Question: I'm working on my first node project, I basically followed <URL> to get me started. I've managed to build a simple app and now I'm trying to configure socket.io.
The socket.io initialization code and event handlers are not hard to understand, what is really confusing me is how should I organize that code between the 'bin/www' and the 'app.js' files. Both files were generated automatically by express. 'bin/www' depends on the 'app.js' module, the first initiates the 'server' variable which is needed to start up the socket module, so that means I should put all the 'socket.io' code in the 'bin/www' file?
I don't think I should be touching that file though, I would be more comfortable putting that code into 'app.js' or even inside a dedicated file. I think I need to pass the 'server' object reference between modules, but I'm not sure how to do that.
This is the content of the 'bin/www' file:
'''
#!/usr/bin/env node
/**
* Module dependencies.
*/
var app = require('../app');
var debug = require('debug')('oculus:server');
var http = require('http');
/**
* Get port from environment and store in Express.
*/
var port = normalizePort(process.env.PORT || '3000');
app.set('port', port);
/**
* Create HTTP server.
*/
var server = http.createServer(app);
/**
* Listen on provided port, on all network interfaces.
*/
server.listen(port);
server.on('error', onError);
server.on('listening', onListening);
/**
* Normalize a port into a number, string, or false.
*/
function normalizePort(val) {
var port = parseInt(val, 10);
if (isNaN(port)) {
// named pipe
return val;
}
if (port >= 0) {
// port number
return port;
}
return false;
}
/**
* Event listener for HTTP server "error" event.
*/
function onError(error) {
if (error.syscall !== 'listen') {
throw error;
}
var bind = typeof port === 'string' ? 'Pipe ' + port : 'Port ' + port
// handle specific listen errors with friendly messages
switch (error.code) {
case 'EACCES':
console.error(bind + ' requires elevated privileges');
process.exit(1);
break;
case 'EADDRINUSE':
console.error(bind + ' is already in use');
process.exit(1);
break;
default:
throw error;
}
}
/**
* Event listener for HTTP server "listening" event.
*/
function onListening() {
var addr = server.address();
var bind = typeof addr === 'string' ? 'pipe ' + addr : 'port ' + addr.port;
debug('Listening on ' + bind);
}
'''
And this the content of the 'app.js' file:
'''
var express = require('express');
var path = require('path');
var favicon = require('serve-favicon');
var logger = require('morgan');
var cookieParser = require('cookie-parser');
var bodyParser = require('body-parser');
var mongoose = require('mongoose');
// Mongoose
require('./models/Aplicacoes');
mongoose.connect('mongodb://localhost/oculus');
var routes = require('./routes/index');
var users = require('./routes/users');
var app = express();
// view engine setup
app.set('views', path.join(__dirname, 'views'));
app.set('view engine', 'ejs');
// uncomment after placing your favicon in /public
//app.use(favicon(__dirname + '/public/favicon.ico'));
app.use(logger('dev'));
app.use(bodyParser.json());
app.use(bodyParser.urlencoded({
extended: false
}));
app.use(cookieParser());
app.use(express.static(path.join(__dirname, 'public')));
app.use('/', routes);
app.use('/users', users);
// catch 404 and forward to error handler
app.use(function(req, res, next) {
var err = new Error('Not Found');
err.status = 404;
next(err);
});
// error handlers
// development error handler
// will print stacktrace
if (app.get('env') === 'development') {
app.use(function(err, req, res, next) {
res.status(err.status || 500);
res.render('error', {
message: err.message,
error: err
});
});
}
// production error handler
// no stacktraces leaked to user
app.use(function(err, req, res, next) {
res.status(err.status || 500);
res.render('error', {
message: err.message,
error: {}
});
});
/**
* Some business code here
*/
....
module.exports = app;
'''

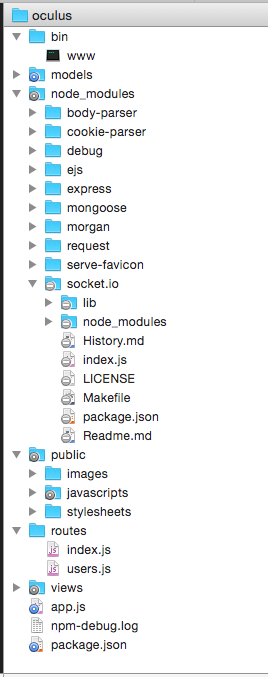
Answer: First, let me tell you, what you're trying to do is kinda right. Not to mess with the 'bin/www' would be fine.
But remember express generator is just that. A generator for you to build upon. You generate, and the apply your own modifications.
My choice would be to:
- 'bin/www''bin/wwwio'- 'bin/wwwio'- 'bin/wwwio''require()''../io.js'- 'package.json''node ./bin/wwwio''npm start''bin/www'
You can also look at the answers on this other question about the some topic:
<URL>
You'll find several approaches to achieving modularity with little touching on the 'bin/www' script.